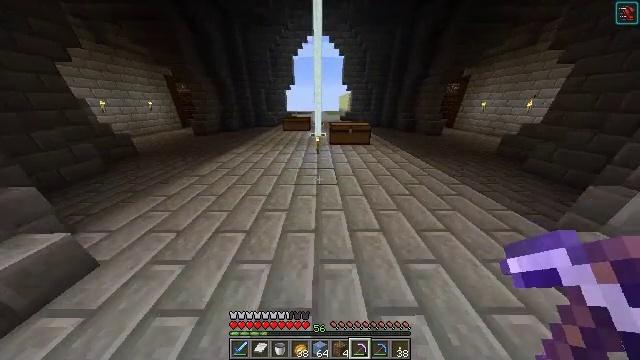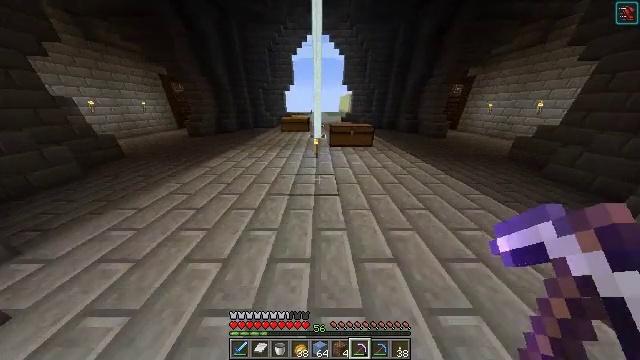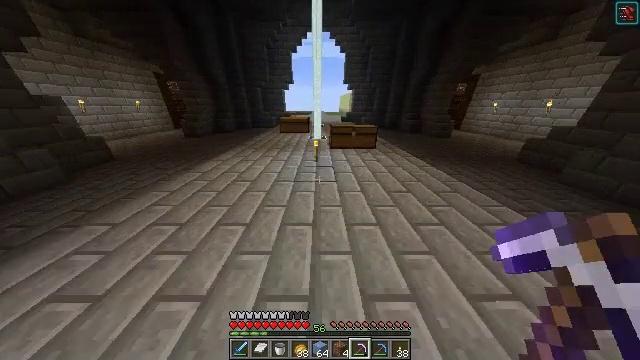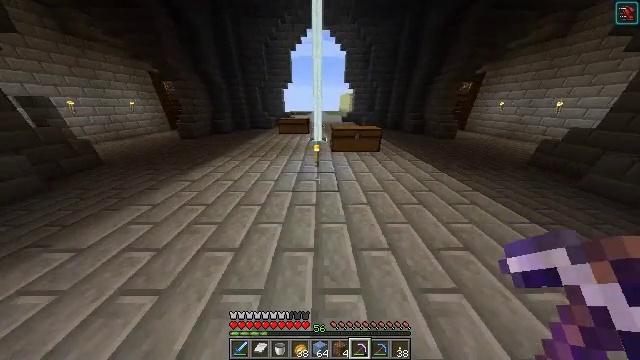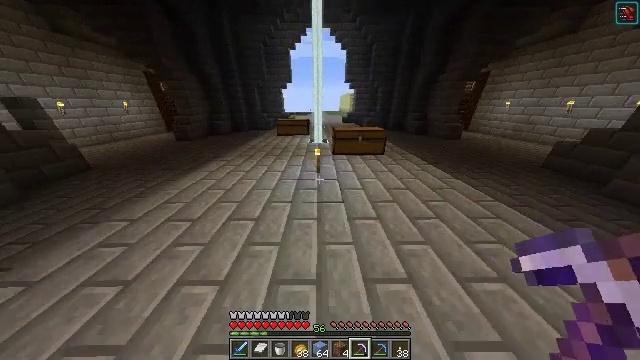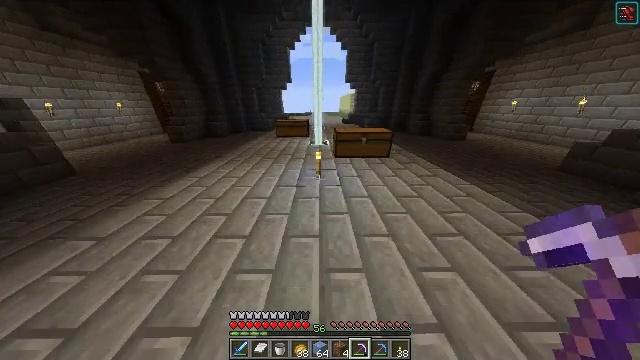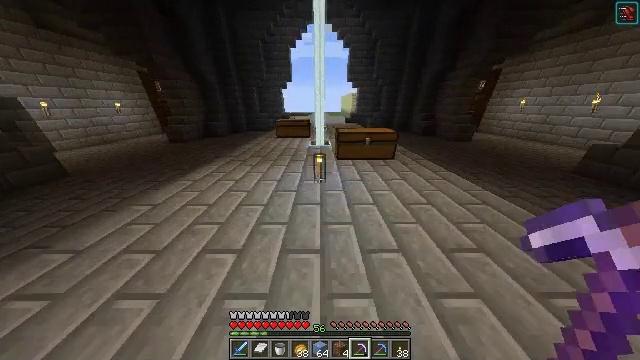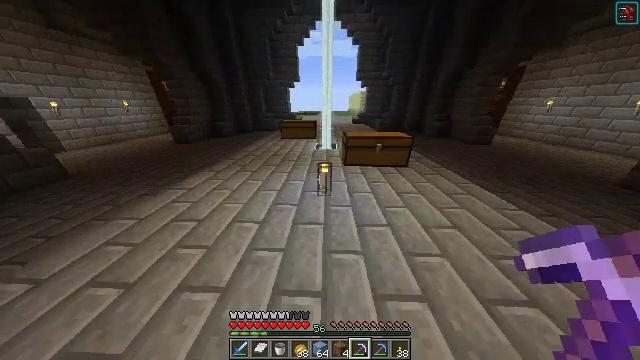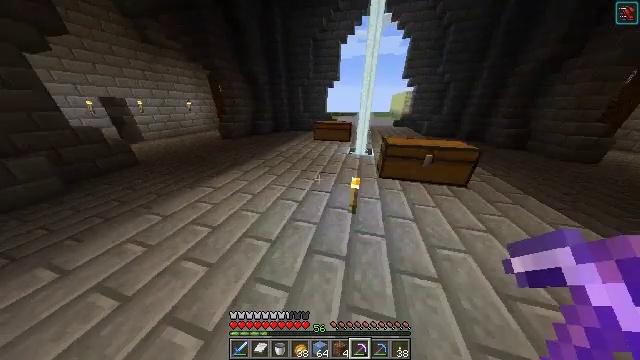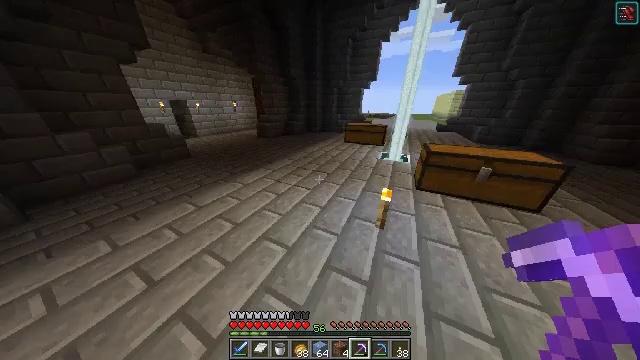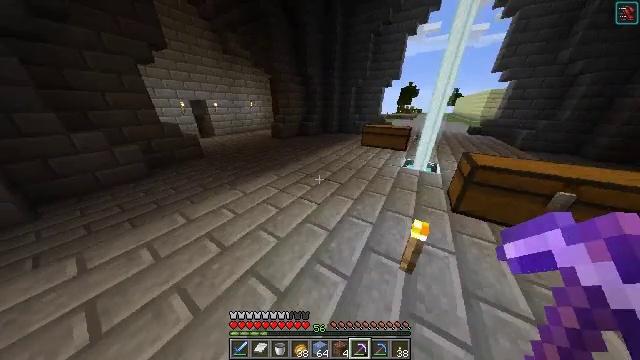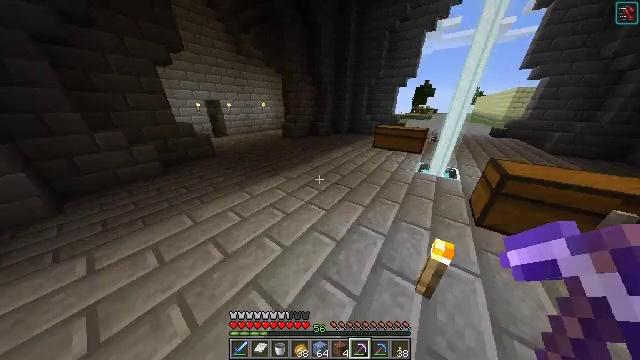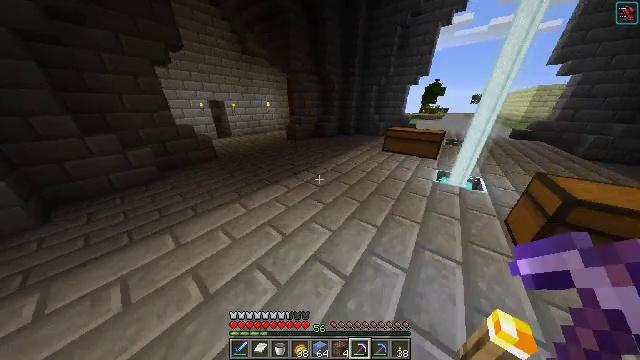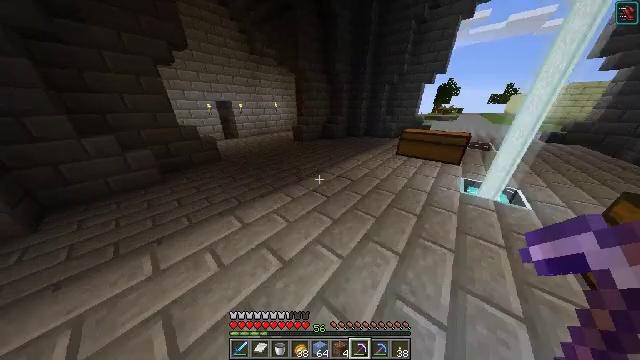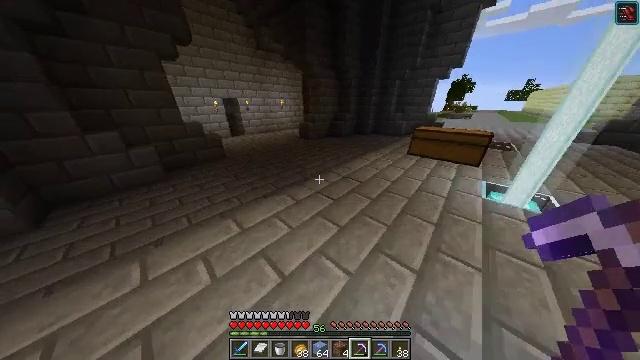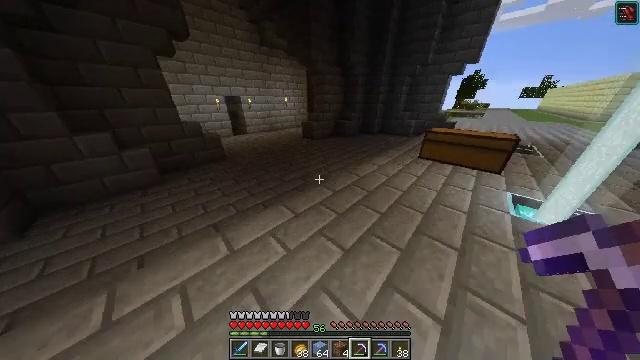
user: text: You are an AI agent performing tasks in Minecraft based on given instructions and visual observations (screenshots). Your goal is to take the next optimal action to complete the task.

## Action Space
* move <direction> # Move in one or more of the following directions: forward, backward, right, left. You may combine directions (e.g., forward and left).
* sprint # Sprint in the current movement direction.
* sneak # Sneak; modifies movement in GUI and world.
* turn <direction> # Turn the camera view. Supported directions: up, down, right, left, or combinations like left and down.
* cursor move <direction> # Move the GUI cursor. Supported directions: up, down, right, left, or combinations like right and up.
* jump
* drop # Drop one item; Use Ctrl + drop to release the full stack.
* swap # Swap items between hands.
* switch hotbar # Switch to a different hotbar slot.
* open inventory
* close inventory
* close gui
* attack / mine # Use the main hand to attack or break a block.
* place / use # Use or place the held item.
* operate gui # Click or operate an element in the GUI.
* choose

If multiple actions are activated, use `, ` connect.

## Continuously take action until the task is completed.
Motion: motion action
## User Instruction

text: Use the crafting table to make packed ice.
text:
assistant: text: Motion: move forward
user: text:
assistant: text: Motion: move forward
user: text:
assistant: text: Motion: move forward
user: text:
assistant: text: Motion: move forward
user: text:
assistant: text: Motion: move forward
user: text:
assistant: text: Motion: move forward
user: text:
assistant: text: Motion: move forward, turn left
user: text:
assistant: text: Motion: move forward, turn left
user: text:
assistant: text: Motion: move forward, turn left
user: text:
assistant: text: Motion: move forward, turn left
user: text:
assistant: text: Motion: move forward, turn left
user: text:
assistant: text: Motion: move forward, turn left
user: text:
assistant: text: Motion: move forward, turn left
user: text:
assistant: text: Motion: move forward, turn left
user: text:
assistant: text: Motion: move forward, turn left
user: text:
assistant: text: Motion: move forward
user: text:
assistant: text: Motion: move forward
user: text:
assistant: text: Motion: move forward, turn left
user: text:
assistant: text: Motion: move forward, turn left
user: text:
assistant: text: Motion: move forward, turn left
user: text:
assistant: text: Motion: move forward, turn left
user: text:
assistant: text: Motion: move forward, turn left
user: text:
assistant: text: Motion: move forward, turn left
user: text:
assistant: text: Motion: move forward, turn left
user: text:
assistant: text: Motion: move forward, turn left
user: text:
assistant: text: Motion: move forward, turn left
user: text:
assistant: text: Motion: move forward, turn left
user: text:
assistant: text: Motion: move forward and move right, turn left
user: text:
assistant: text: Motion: move forward and move right, turn left
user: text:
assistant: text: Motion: move forward and move right, turn left